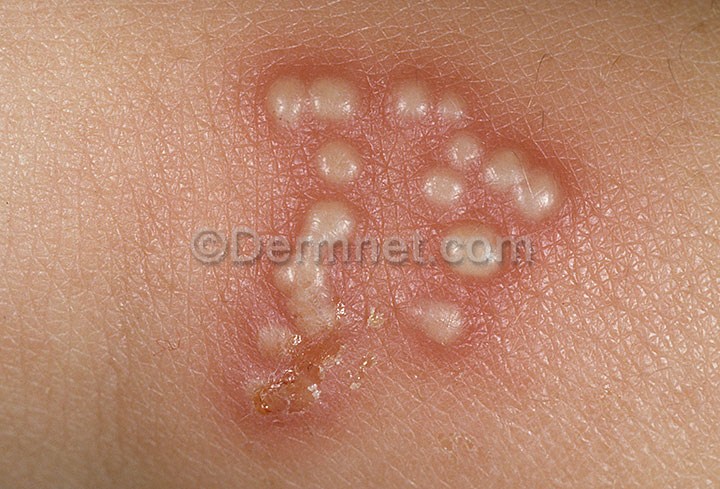
Disease: Warts Molluscum and other Viral Infections